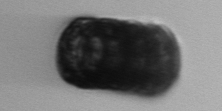
Label: Paralia_sulcata